Question: I'm trying to make a nice HTML button for my email (don't want to use images), and I took the initial design idea from Facebook, the button renders nicely in my browser, but not in Outlook. Does anyone know what I can do to fix it?
The design is <URL>, and the code for the button is as follows:
'''
<td valign='middle' style='width:92px;padding-left:0px;text-align:right;white-space:nowrap; !important'>
<div style='height:32px !important;'>
<a href='".site_url()."export/export_timesheet?id=".$timeID."' style='color:#3b5998;text-decoration:none;'>
<table cellspacing='0' cellpadding='0' width='100%' height='33' style='border-collapse:collapse;border-width:1px;border-style:solid;display:block;border-radius:3px;-webkit-border-radius:3px;-moz-border-radius:3px;font-size:14px;border-color:#2C729E;height:33px !important;'>
<tbody>
<tr><td height='7' colspan='3' style='line-height:7px;'>&nbsp;</td></tr>
<tr>
<td width='16' style='display:block;width:16px;'>&nbsp;</td>
<td width='100%' style='text-align:center;'><a href='".site_url()."export/export_timesheet?id=".$timeID."' style='color:#2C729E;text-decoration:none;display:block;'><center><font size='3'><span style='font-family:Helvetica Neue,arial,sans-serif;font-style:normal;white-space:nowrap;font-size:14px;'><strong>Get PDF</strong></span></font></center></a></td>
<td width='16' style='display:block;width:16px;'>&nbsp;</td>
</tr>
<tr><td height='7' colspan='3' style='line-height:7px;'>&nbsp;</td></tr>
</tbody>
</table>
</a>
</div>
</td>
'''
But when it renders in Outlook it looks like this:

I don't care about the rounded edges, but I would like the height to work properly. Does anyone know how I can fix this? I've tried forcing the height with no luck.
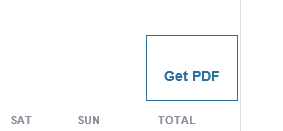
Answer: Try this:
'''
<table width="92" border="0" cellpadding="0" cellspacing="0">
<tr>
<td height="33" valign="middle" align="center" style="font-family: Arial, Helvetica, sans-serif; font-size: 14px; color: #2C729E; border:1px solid #2C729E;">
<a href="" style="color: #2C729E; font-weight: bold; text-decoration: none;">Get PDF</a>
</td>
</tr>
</table>
'''
I have the anchor tag on the text instead of around the '<td>' itself. It has been a long time since I tested it that way, so I just posted what I know works.
Also, you do know that javascript can't be used in html email right? You'll have to execute that stuff server side before sending.